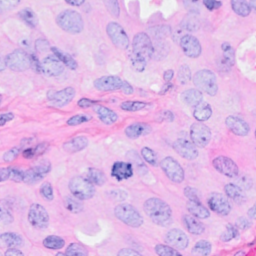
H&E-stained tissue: Breast